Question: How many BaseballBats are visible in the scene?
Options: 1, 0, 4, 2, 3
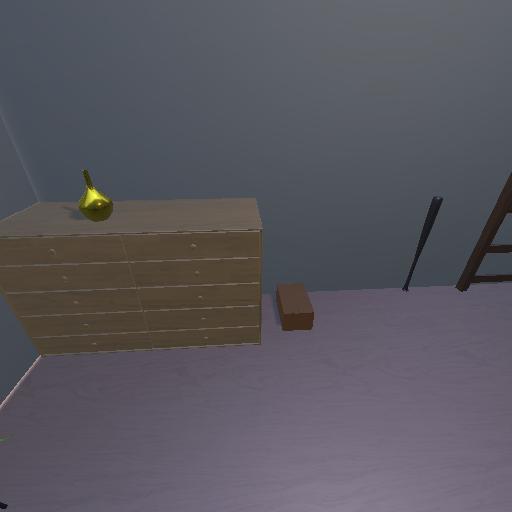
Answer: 1